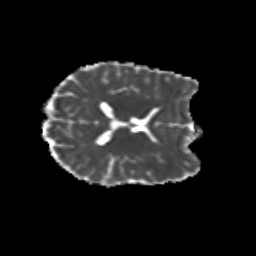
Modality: MD
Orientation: axial
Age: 18
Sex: female
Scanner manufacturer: siemens
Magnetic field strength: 3 T
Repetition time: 3.5 s
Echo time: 0.104 s